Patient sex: M
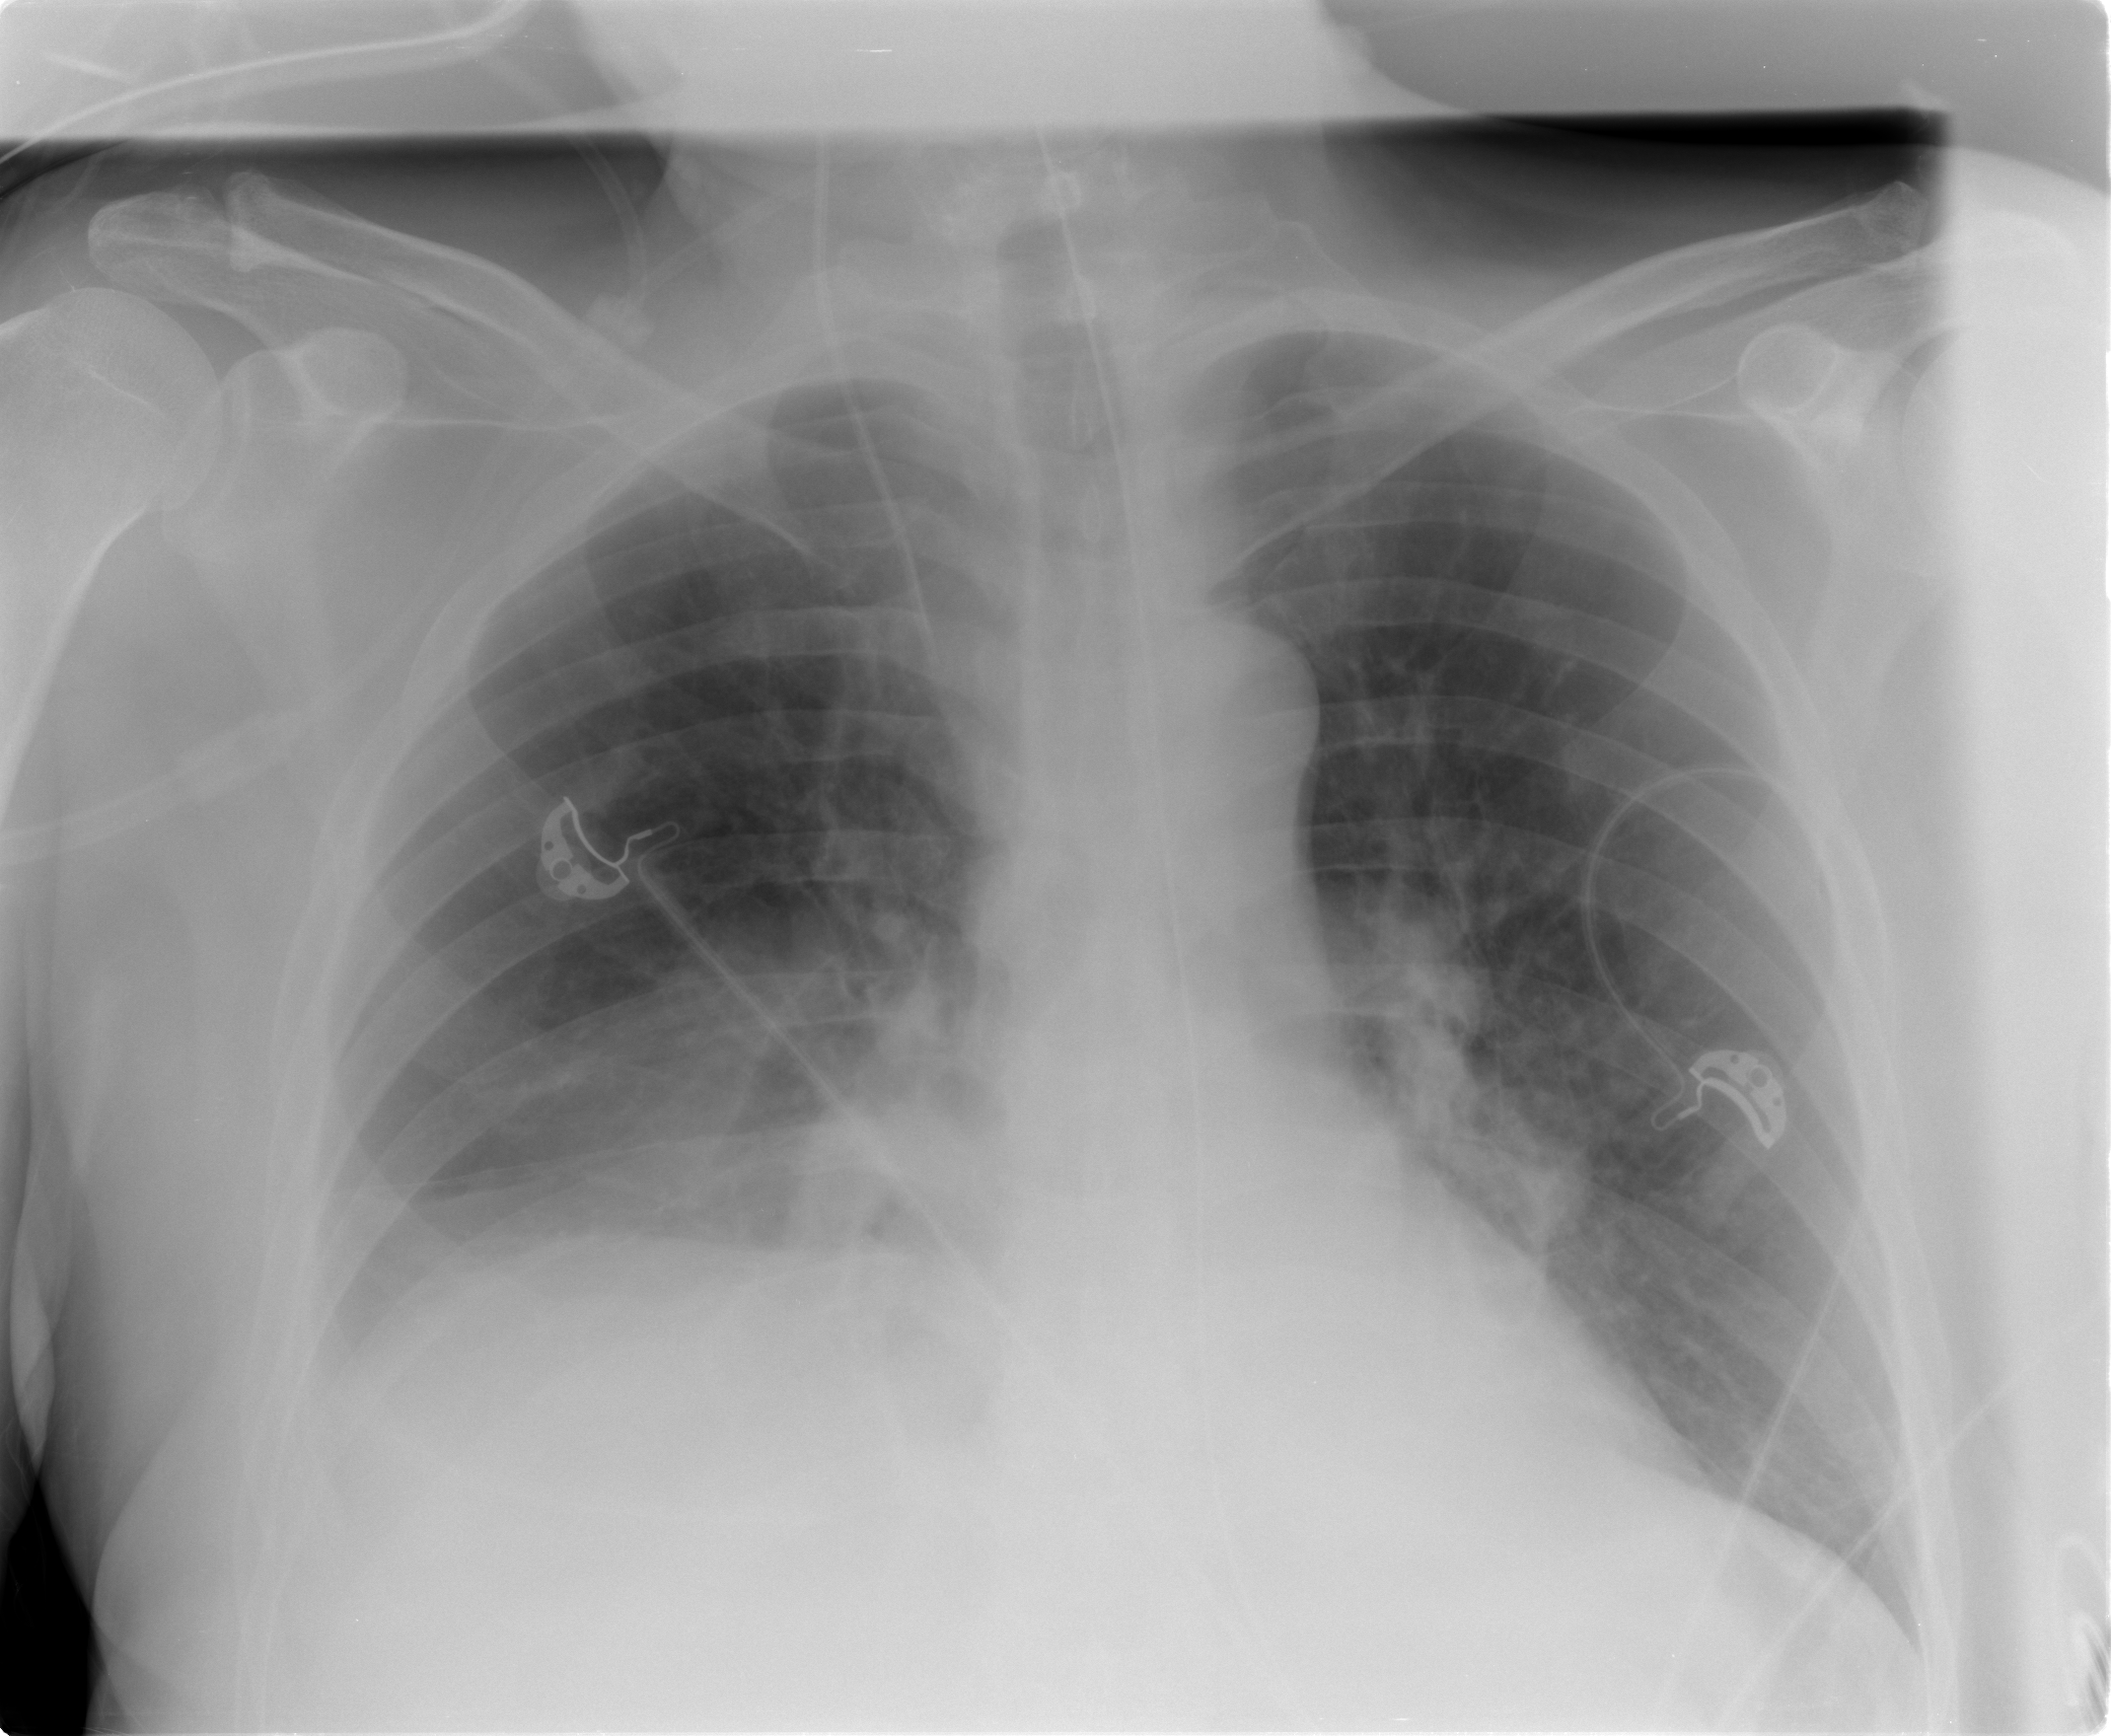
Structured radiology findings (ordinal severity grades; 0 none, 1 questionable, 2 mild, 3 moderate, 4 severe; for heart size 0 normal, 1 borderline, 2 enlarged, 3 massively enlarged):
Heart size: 0
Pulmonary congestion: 0
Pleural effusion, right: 2
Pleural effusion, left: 0
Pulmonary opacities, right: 0
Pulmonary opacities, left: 0
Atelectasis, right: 2
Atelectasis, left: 0